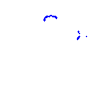
Particle: proton